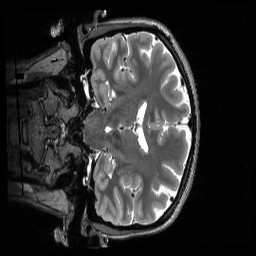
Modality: T2w
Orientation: coronal
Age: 27
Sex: female
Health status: healthy
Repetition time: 3.2 s
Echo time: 0.563 s